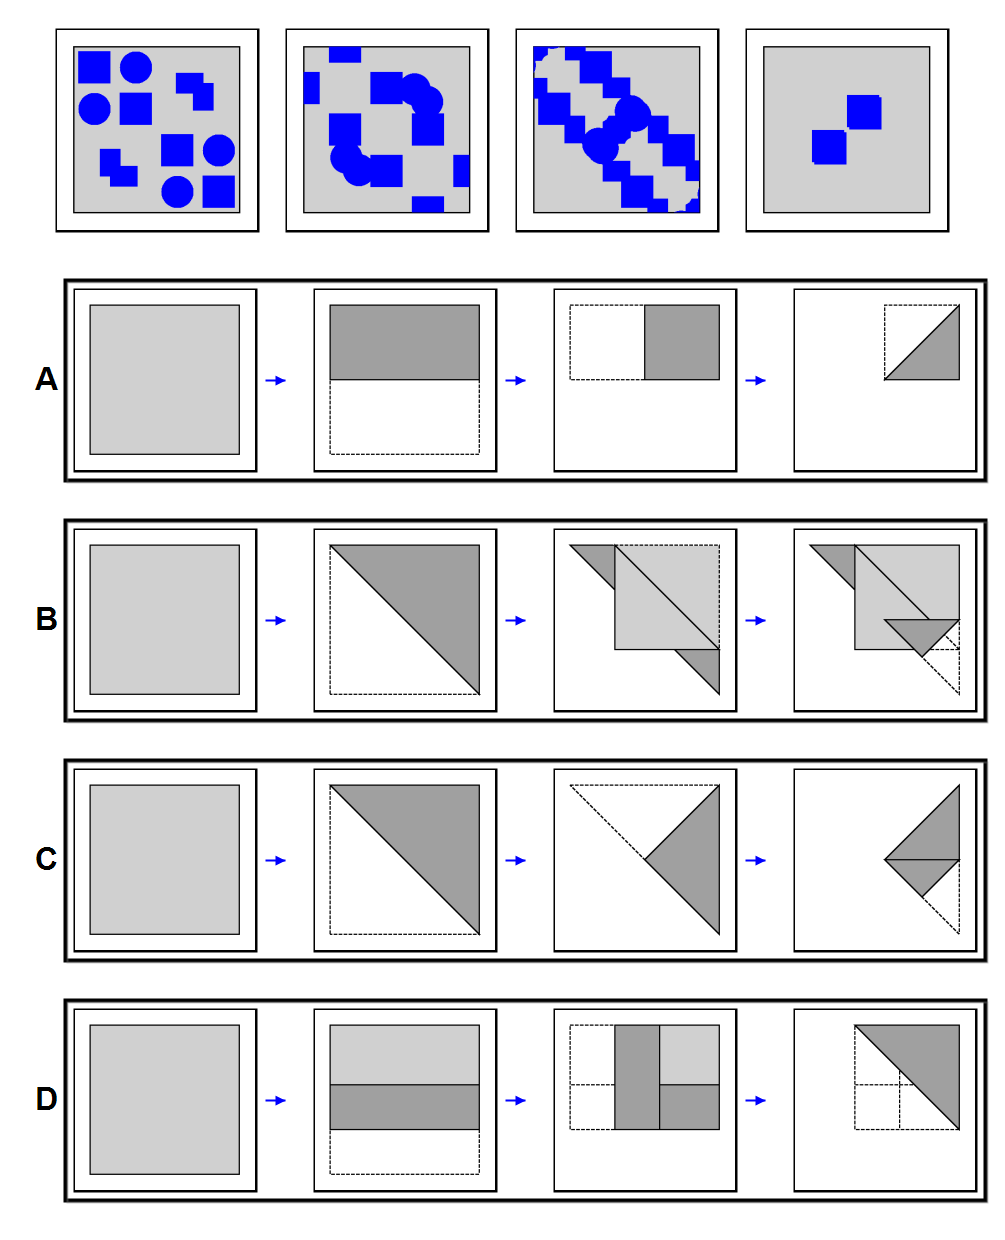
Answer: C